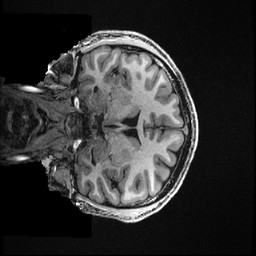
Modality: T1w
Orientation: coronal
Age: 26
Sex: male
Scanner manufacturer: ge
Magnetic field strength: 3 T
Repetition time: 0.008096 s
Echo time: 0.003548 s